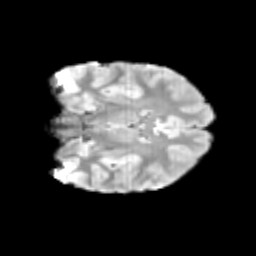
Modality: T2w
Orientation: coronal
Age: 9
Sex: male
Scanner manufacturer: siemens
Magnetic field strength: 3 T
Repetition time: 3.8 s
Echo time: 0.07 s